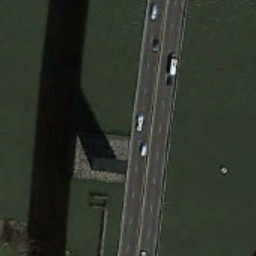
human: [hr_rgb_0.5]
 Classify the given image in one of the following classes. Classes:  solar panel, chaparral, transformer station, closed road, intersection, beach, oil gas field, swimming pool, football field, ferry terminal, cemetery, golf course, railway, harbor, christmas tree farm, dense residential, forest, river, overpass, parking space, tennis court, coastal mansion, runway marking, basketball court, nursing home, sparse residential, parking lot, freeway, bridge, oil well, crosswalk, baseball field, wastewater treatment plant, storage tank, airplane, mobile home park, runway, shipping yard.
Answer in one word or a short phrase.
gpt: bridge